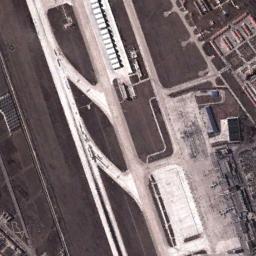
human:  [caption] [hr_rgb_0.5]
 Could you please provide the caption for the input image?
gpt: An airport with some staggered flight paths, A terminal and an open area in the vacant lot and some planes parked on the airport .

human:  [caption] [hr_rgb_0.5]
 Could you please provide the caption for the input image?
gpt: Most of the buildings at this airport have gray roofs .

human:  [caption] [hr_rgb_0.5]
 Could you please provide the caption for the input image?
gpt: There is an airport on the open place next to some buildings .

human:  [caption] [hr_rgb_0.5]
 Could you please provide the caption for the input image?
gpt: Several runways and buildings are scattered in the airport while every plane is on their own position .

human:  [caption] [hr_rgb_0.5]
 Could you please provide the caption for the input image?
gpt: The airport has many roads of different lengths .